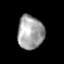
Tissue: lung
Cell type: Endothelial cells
Senescence score: 0.2147
Nuclear area (px): 856
Mean DAPI intensity: 163.279